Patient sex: F
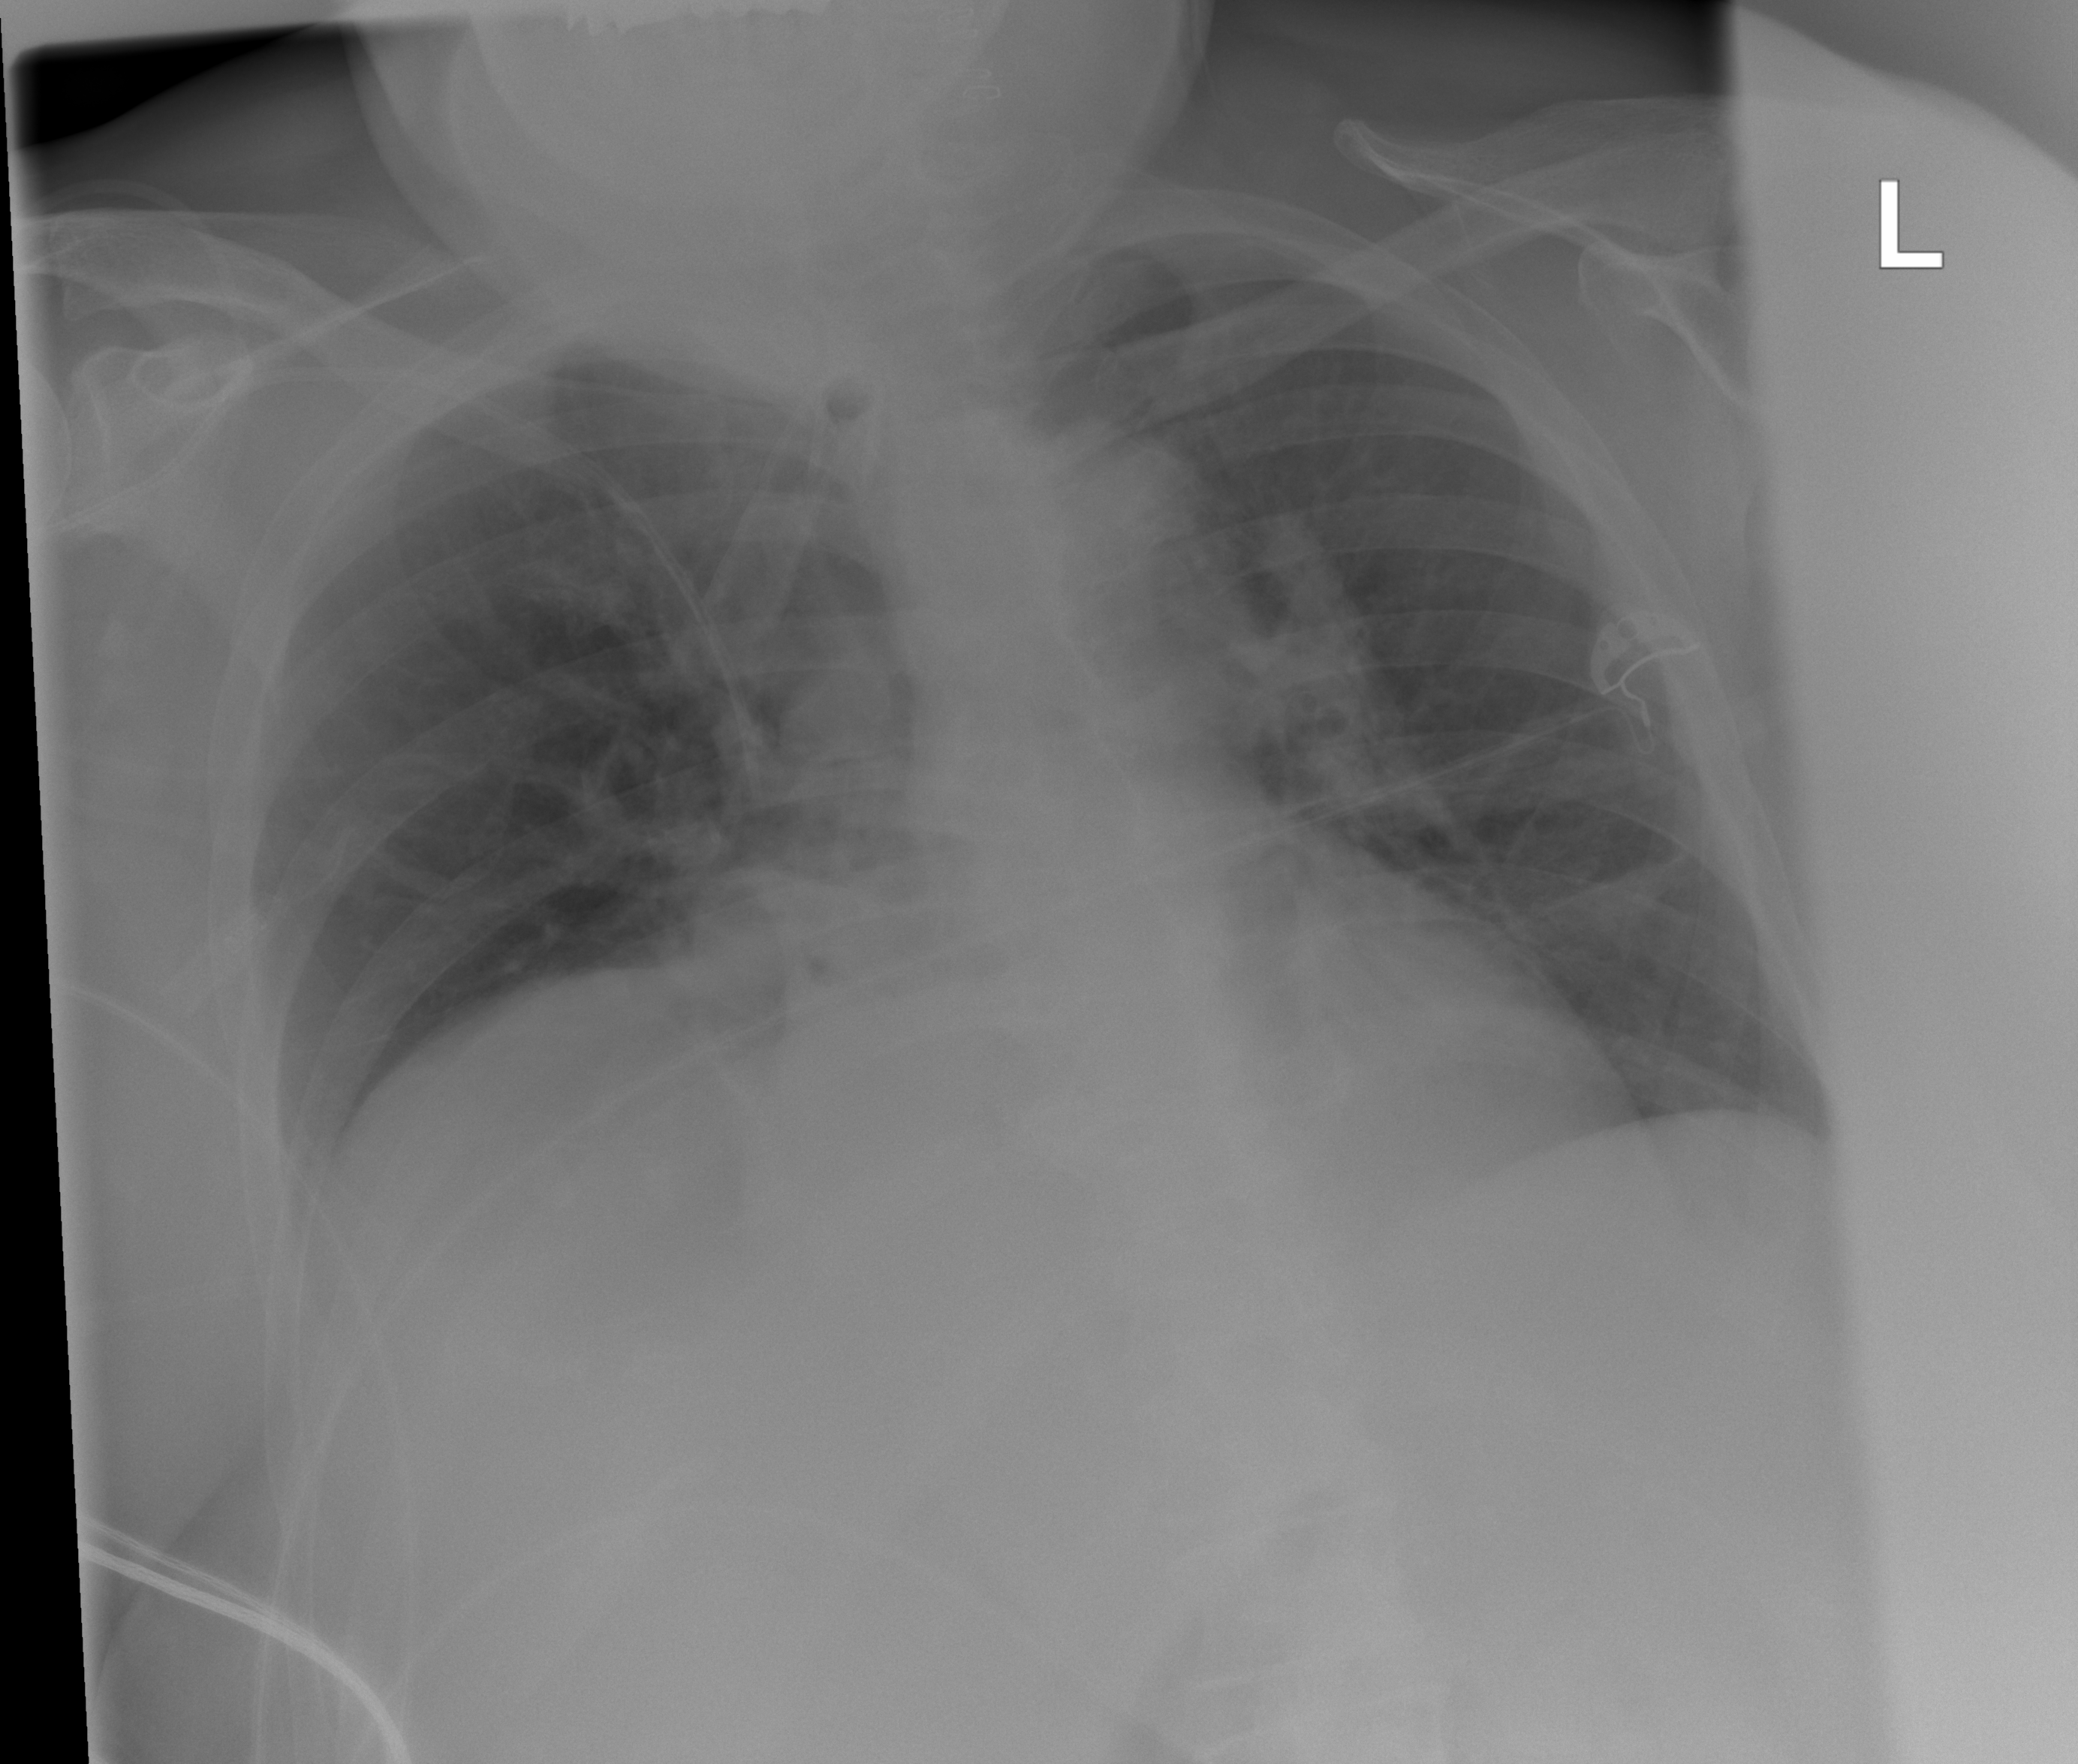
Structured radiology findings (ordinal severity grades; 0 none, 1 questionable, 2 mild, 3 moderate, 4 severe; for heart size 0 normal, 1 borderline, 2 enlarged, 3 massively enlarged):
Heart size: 2
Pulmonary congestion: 2
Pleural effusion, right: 0
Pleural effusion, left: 0
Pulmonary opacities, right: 2
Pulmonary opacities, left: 1
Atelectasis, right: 2
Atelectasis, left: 0